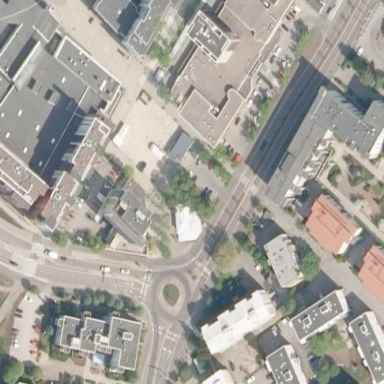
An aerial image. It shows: Asphalt pedestrian road leading to square.